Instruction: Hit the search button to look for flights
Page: home
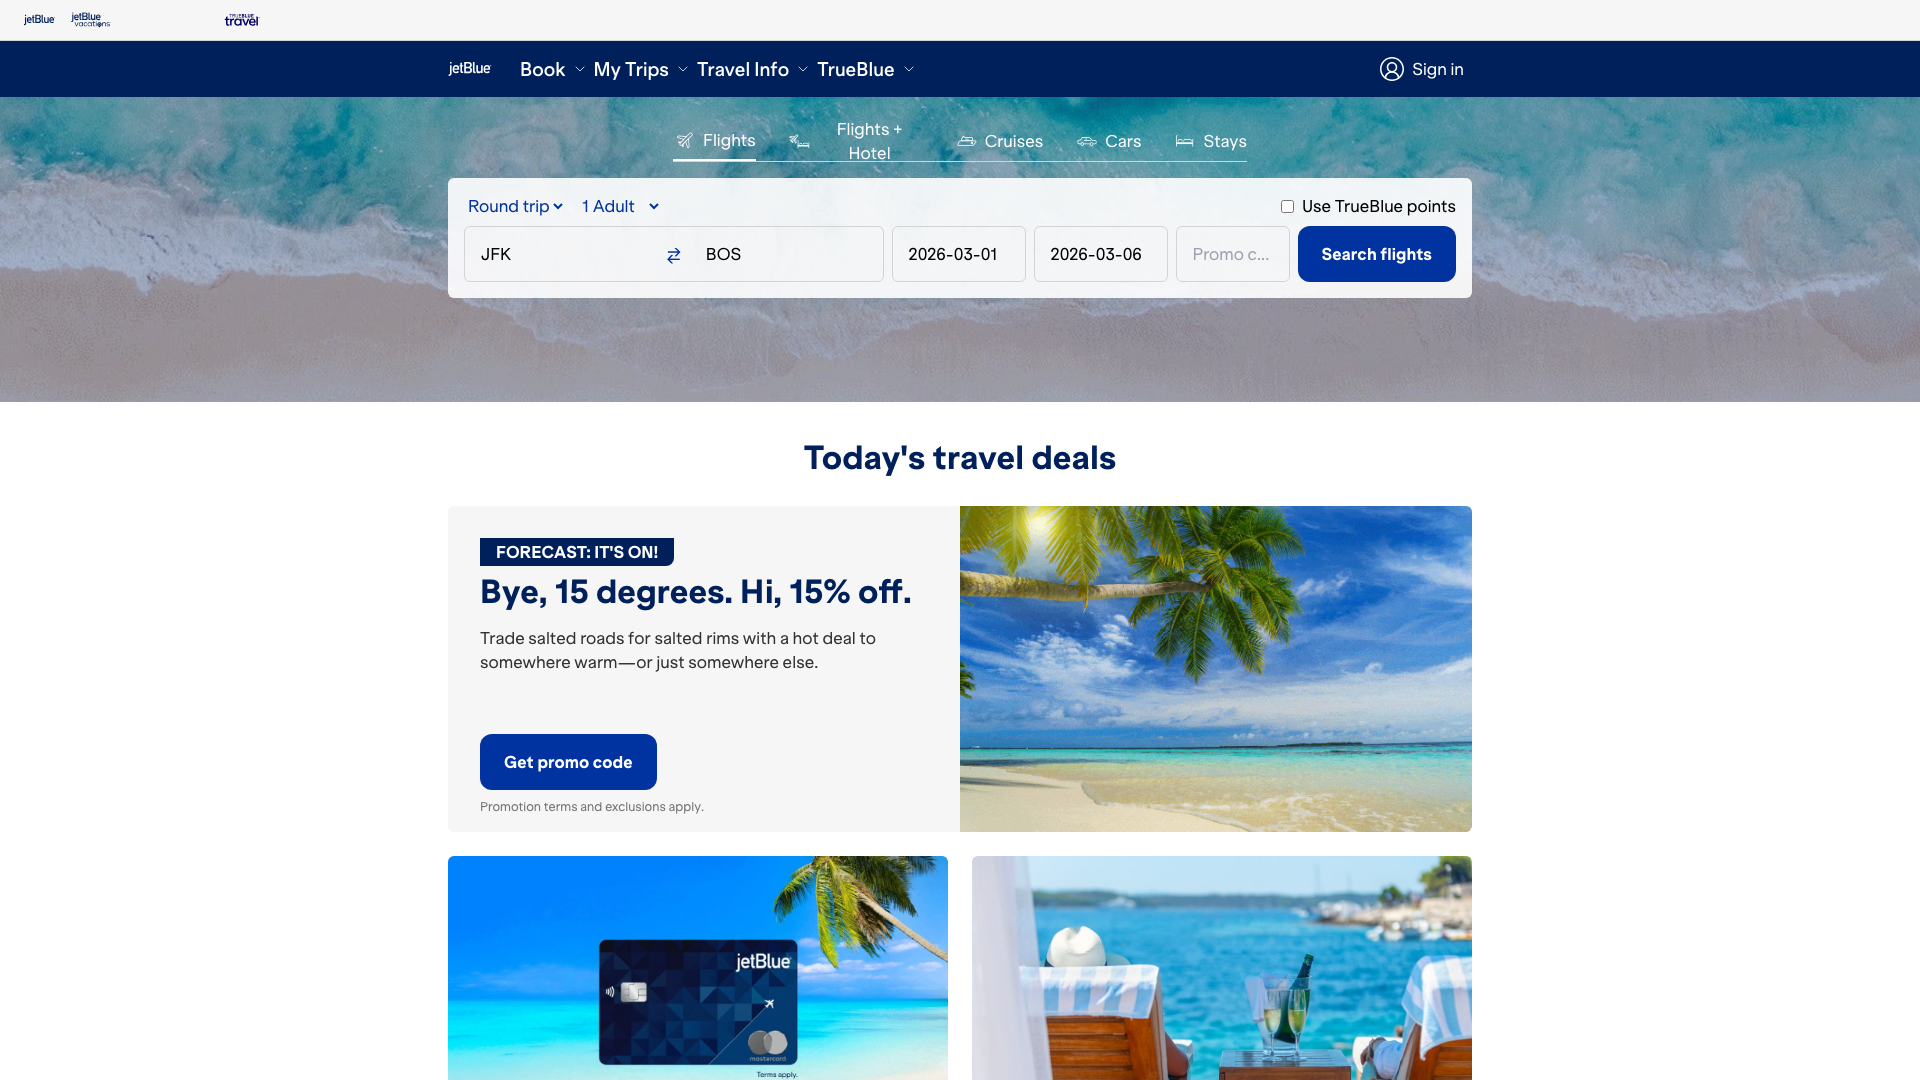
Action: click